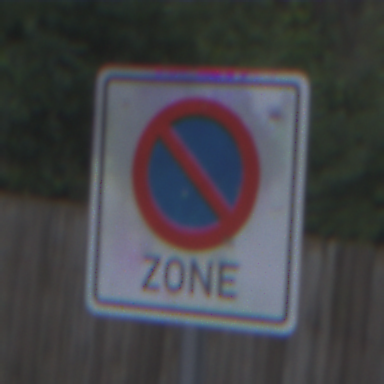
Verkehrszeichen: BeginnEingeschraenktesHalteverbotZone
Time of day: SunriseSunset
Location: Outdoor (Urban)
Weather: PartlyCloudy
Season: NotSpecified
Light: Natural